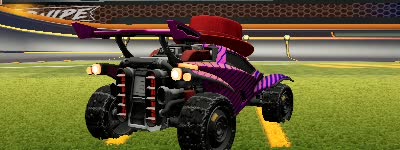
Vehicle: octane